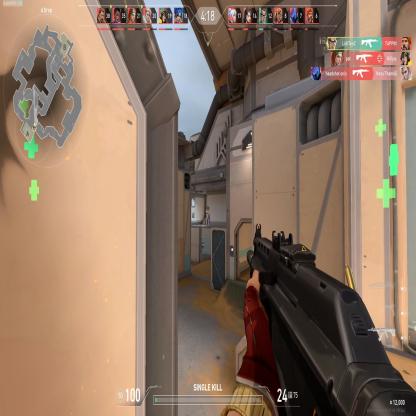
Label: enemy